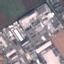
Land use / land cover: Industrial